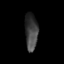
Tissue: skin
Cell type: Fibroblasts
Senescence score: 0.6901
Nuclear area (px): 462
Mean DAPI intensity: 63.156